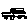
Label: car